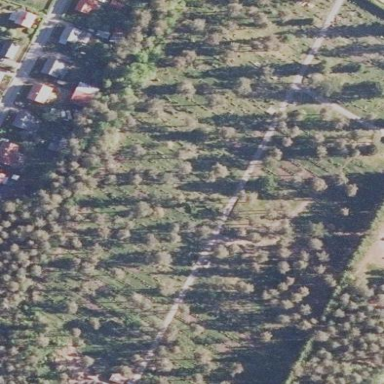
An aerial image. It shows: Cemetery.